Interaction volume radius: 10 \u00c5
Interaction volume height: 15 \u00c5
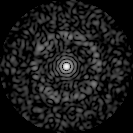
Disorder parameter: 0.8383